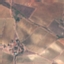
Land use / land cover: PermanentCrop